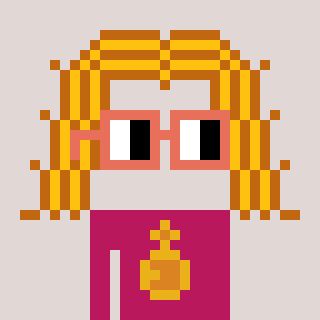
a pixel art character with square orange glasses, a hair-shaped head and a darkpink-colored body on a warm background